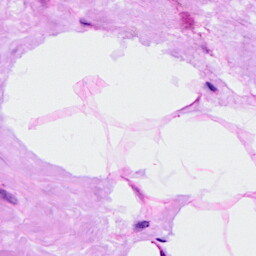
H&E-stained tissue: Breast